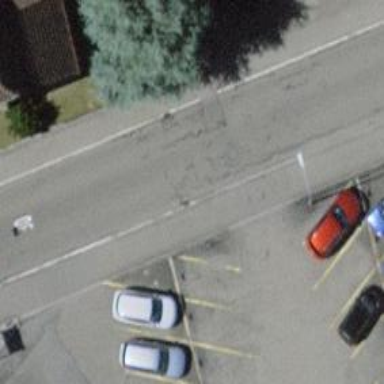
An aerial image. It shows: Sidewalk.